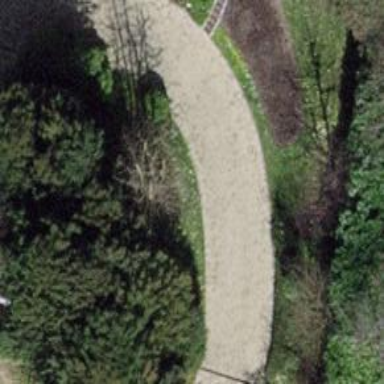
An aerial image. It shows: Driveway made of paving stones.